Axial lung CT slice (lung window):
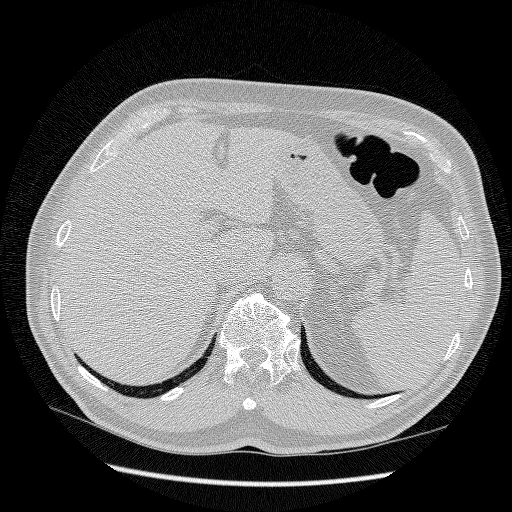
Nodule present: no